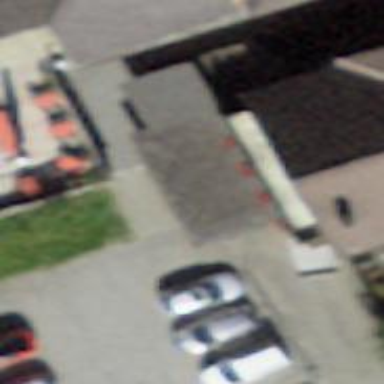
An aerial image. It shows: Garage building.